Question: Is there files search in Aptana like in NetBeans ++?

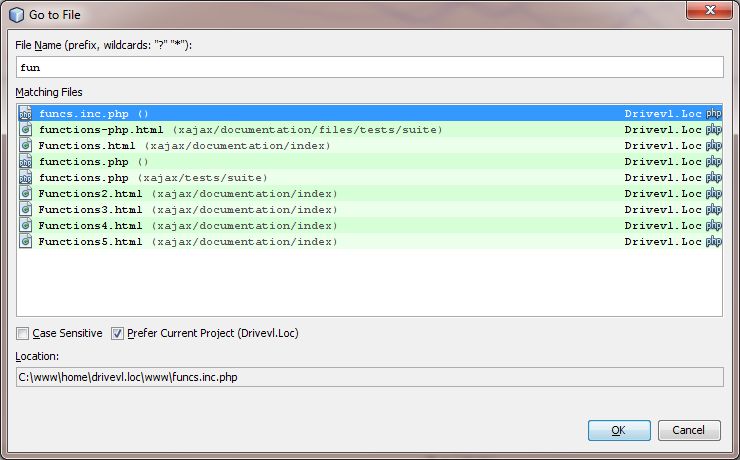
Answer: I think the OP wants something else. What you want is "Open Resource," not "File Search"
Navigate > Open Resource should give you something far closer to the NetBeans experience.